Question: I have a Wordpress function that checks if a user has filled in some fields on his or her profile. If it is filled in, echo its contents, if not: don't. Here is a stripped down version of the fun
'''
<ul>
<?php if (get_the_author_meta('url',$theID)) : ?>
<li class="url">
<a href="<?php the_author_meta('url',$theID); ?>" title="">Website</a>
</li>
<?php endif; // End check for url ?>
<?php if ( get_the_author_meta('twitter',$theID)) : ?>
<li class="twitter">
<a href="http://twitter.com/<?php the_author_meta('twitter',$theID); ?>" title="">Twitter</a>
</li>
<?php endif; // End check for twitter ?>
<?php if ( get_the_author_meta('instagram',$theID)) : ?>
<li class="instagram">
<a href="http://instagram.com/<?php the_author_meta('instagram',$theID); ?>" title="">Instagram</a>
</li>
<?php endif; // End check for instagram ?>
<?php if ( get_the_author_meta('linkedin',$theID)) : ?>
<li class="linkedin">
<a href="http://www.linkedin.com/<?php the_author_meta('linkedin',$theID); ?>" title="">LinkedIn</a>
</li>
<?php endif; // End check for linkedin ?>
</ul>
'''
This works well. However, for layout purposes I am using 'inline' on these elements and I can't use floats. As you may know, this causes "gaps" in between the elements because they are all echoed on new lines.

I don't want these gaps. I know I can solve it by an arbitrary negative margin, but I don't want to use it because I am using a responsive, percentage based layout. The solution would be to "fill the gaps" in HTML by glueing all HTML together without new lines. As an example:
Will create gaps when displayed inline:
'''
<ul>
<li>Twitter</li>
<li>Instagram</li>
<li>LinkedIn</li>
</ul>
'''
Won't have gaps:
'''
<ul>
<li>Twitter</li><li>Instagram</li><li>LinkedIn</li>
</ul>
'''
I am looking for a PHP solution (no CSS) that can get rid of all the new lines inside the 'ul', but I don't know where to start. Or, more precisely, I don't know where to put the function that removes the new lines. How can I wrap all that HTML, and then replace the new lines by ... ?
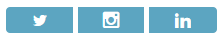
Answer: '''
<ul class="author-meta">
<?php
if (get_the_author_meta('url', $theID)) {
$output = '<li class="url"><a href="' . get_the_author_meta('url', $theID) . '" title="">Website</a></li>';
}
if ( get_the_author_meta('twitter', $theID)) {
$output .= '<li class="twitter"><a href="http://twitter.com/' . get_the_author_meta('twitter', $theID) . '" title="">Twitter</a></li>';
}
if ( get_the_author_meta('instagram', $theID)) {
$output .= '<li class="instagram"><a href="http://instagram.com/' . get_the_author_meta('instagram', $theID) . '" title="">Instagram</a></li>';
}
if ( get_the_author_meta('linkedin', $theID)) {
$output .= '<li class="linkedin"><a href="http://www.linkedin.com/' . get_the_author_meta('linkedin', $theID) . '" title="">LinkedIn</a></li>';
}
echo $output;
?>
</ul>
'''
Edit by Bram Vanroy: make sure to use 'get_the_author_meta' instead of 'the_author_meta' when using the function in PHP.